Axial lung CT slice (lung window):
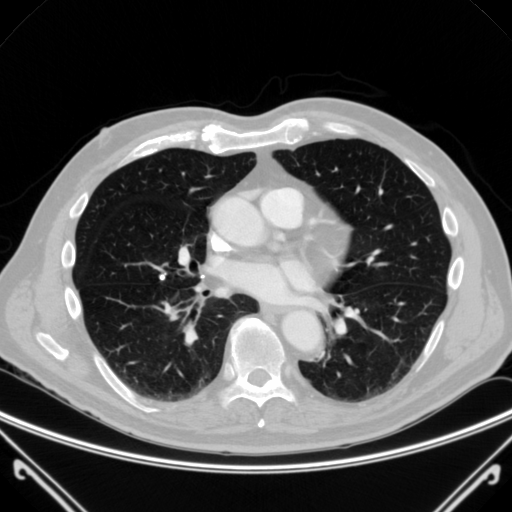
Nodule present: no